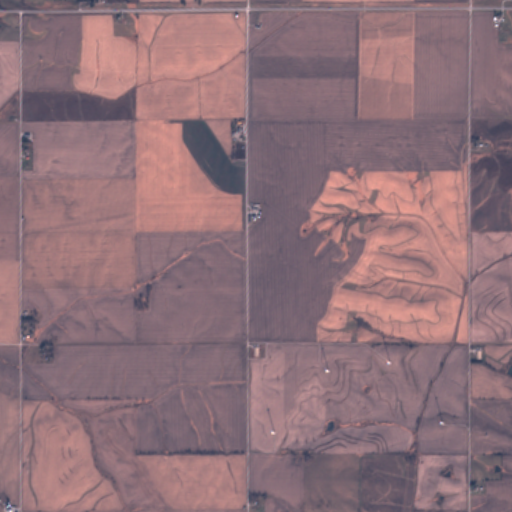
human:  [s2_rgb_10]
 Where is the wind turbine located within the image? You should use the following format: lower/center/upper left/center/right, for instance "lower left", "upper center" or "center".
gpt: The wind turbine is located in the lower right of the image.
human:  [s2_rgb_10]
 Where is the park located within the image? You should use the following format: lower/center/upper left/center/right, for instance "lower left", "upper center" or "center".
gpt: There is no park in the image.